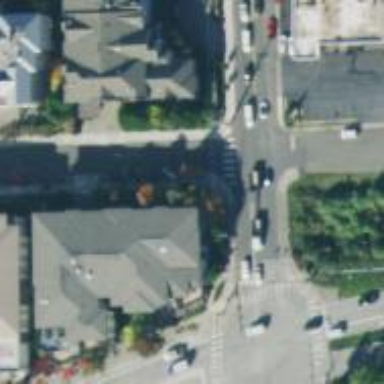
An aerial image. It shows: Marked road crossing.